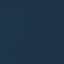
Label: SeaLake